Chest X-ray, AP view. Patient: 69 years old, sex M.
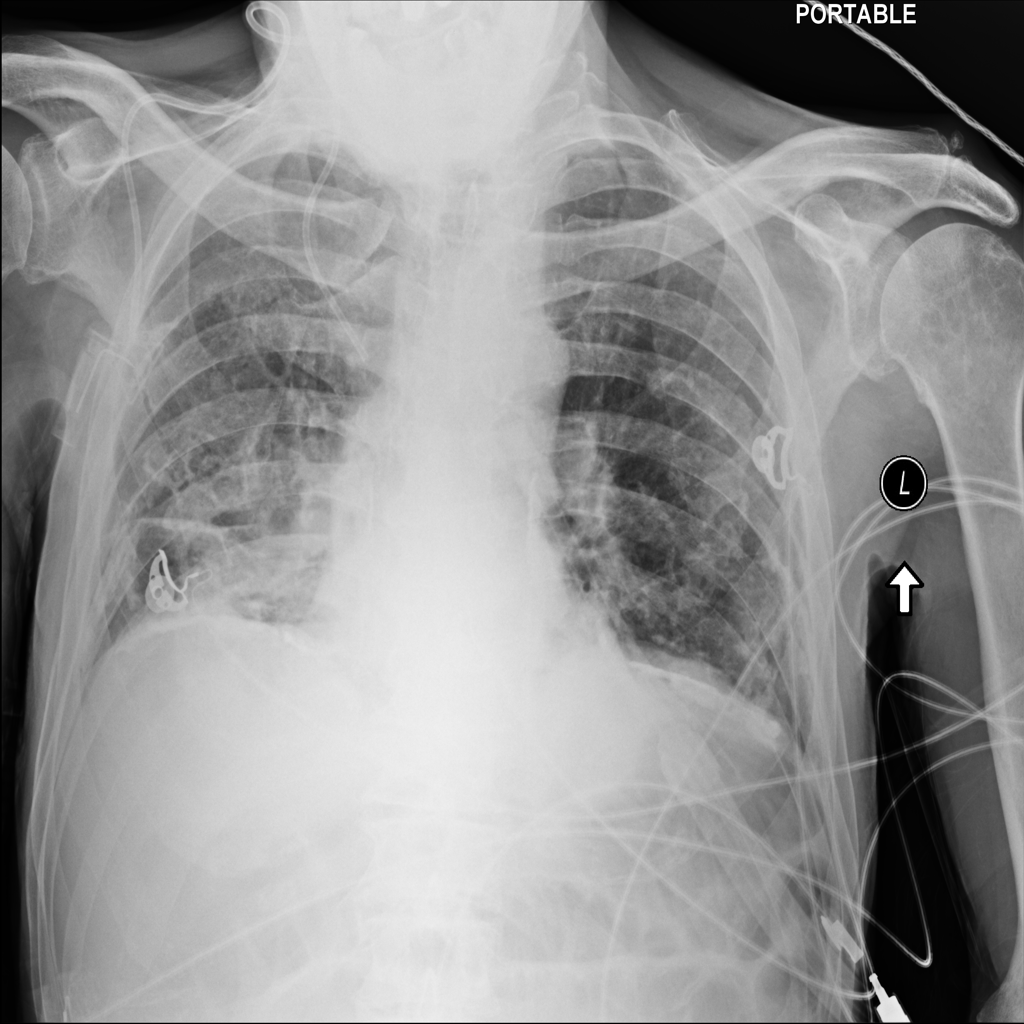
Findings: Consolidation